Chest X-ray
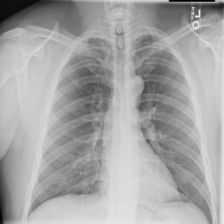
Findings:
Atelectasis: negative
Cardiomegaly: negative
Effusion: negative
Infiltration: negative
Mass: negative
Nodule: negative
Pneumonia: negative
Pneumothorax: negative
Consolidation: negative
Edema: negative
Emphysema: negative
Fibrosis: negative
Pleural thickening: negative
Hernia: negative